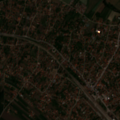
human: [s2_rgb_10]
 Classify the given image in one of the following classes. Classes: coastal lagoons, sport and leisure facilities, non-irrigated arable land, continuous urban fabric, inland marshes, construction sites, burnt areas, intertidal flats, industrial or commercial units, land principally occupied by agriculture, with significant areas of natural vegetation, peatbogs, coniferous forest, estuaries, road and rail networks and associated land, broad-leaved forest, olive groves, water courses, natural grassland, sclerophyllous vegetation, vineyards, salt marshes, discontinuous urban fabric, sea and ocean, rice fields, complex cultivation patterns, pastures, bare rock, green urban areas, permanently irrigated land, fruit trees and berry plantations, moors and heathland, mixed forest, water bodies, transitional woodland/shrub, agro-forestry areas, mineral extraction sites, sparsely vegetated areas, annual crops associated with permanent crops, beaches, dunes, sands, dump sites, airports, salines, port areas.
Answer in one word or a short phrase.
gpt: discontinuous urban fabric, non-irrigated arable land